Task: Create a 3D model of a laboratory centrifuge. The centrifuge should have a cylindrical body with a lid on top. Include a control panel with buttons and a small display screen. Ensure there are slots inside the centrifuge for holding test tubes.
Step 641:
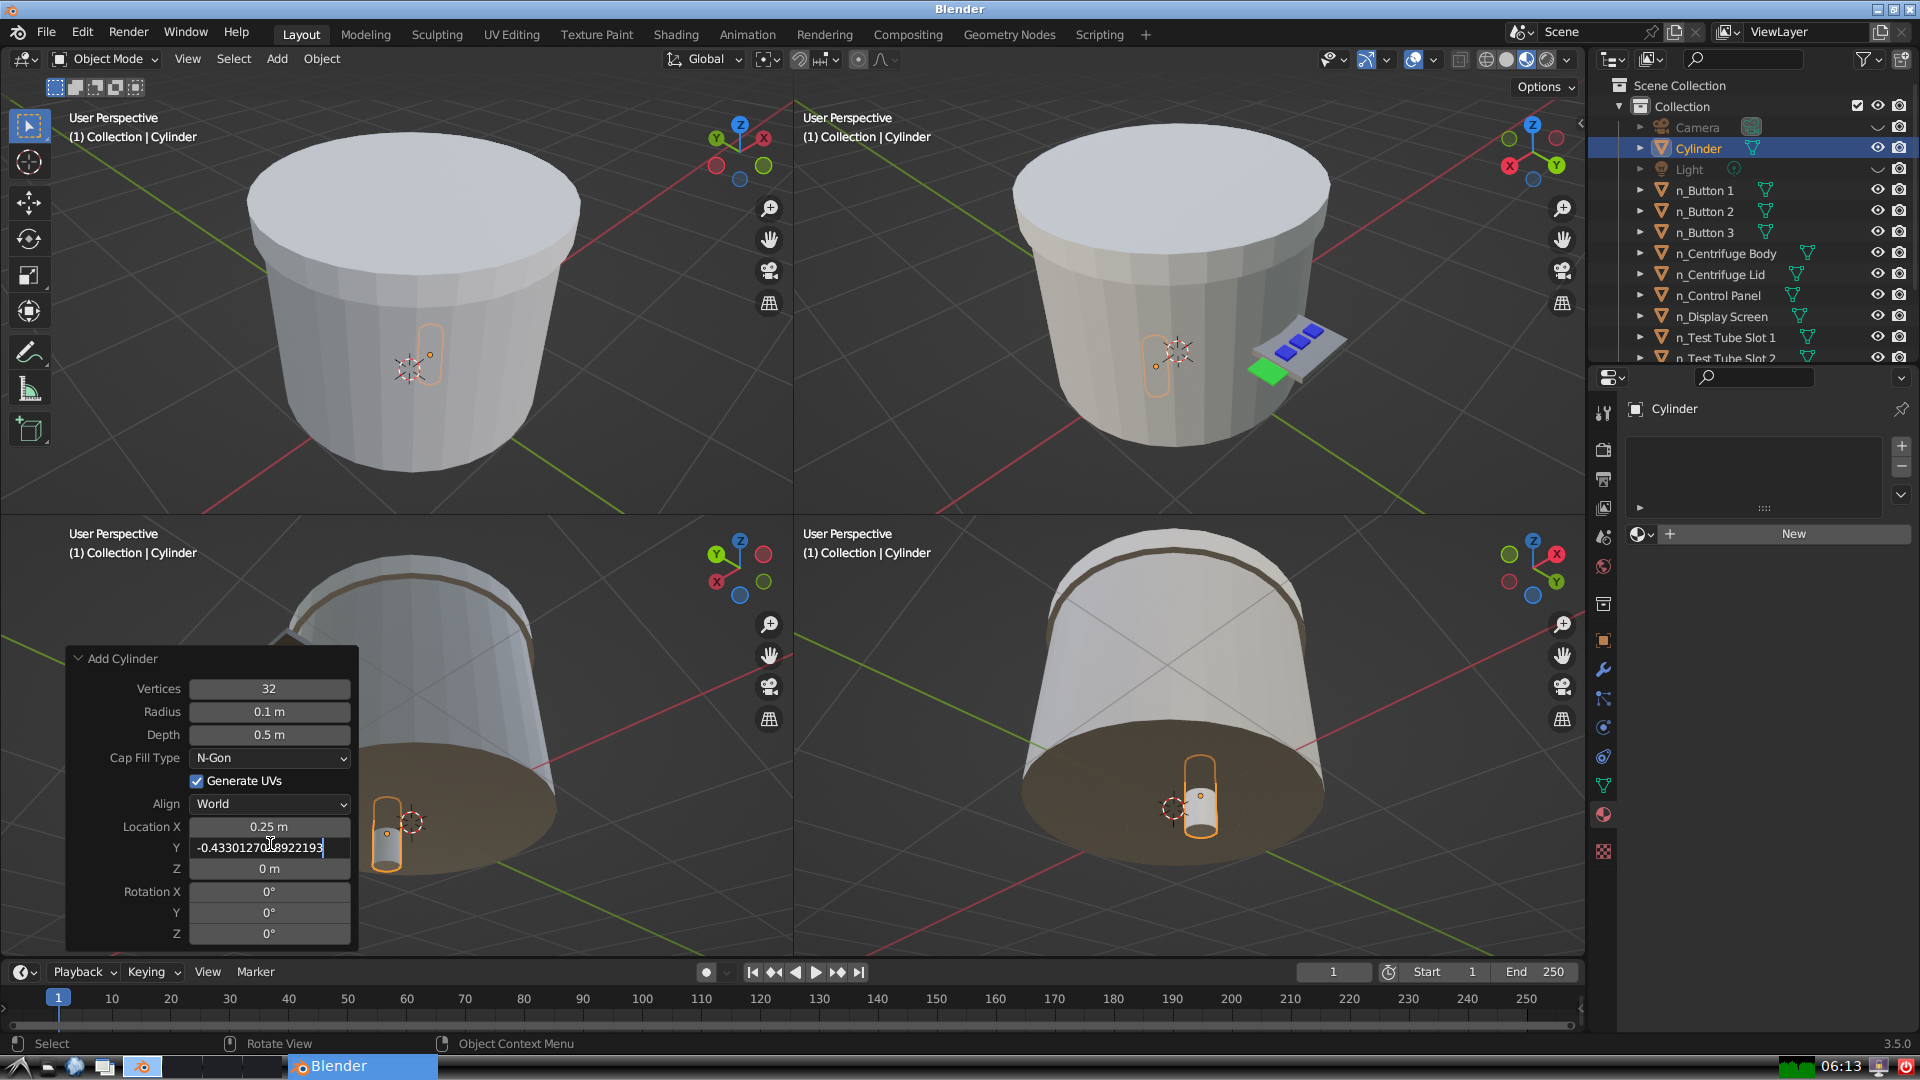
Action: {"key_press": ['Return']}